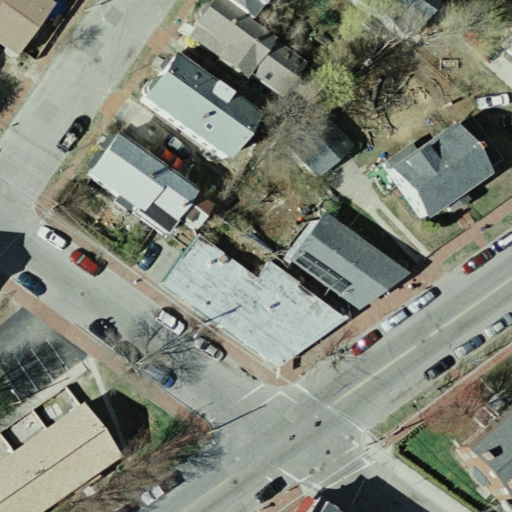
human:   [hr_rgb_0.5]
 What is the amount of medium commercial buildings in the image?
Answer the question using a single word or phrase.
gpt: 0

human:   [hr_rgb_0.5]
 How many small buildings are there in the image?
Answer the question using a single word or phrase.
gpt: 0

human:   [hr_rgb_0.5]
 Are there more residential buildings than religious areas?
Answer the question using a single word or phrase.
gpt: yes

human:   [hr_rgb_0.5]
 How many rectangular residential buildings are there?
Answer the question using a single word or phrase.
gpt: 0

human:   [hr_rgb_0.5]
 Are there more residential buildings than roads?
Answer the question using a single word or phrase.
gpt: no

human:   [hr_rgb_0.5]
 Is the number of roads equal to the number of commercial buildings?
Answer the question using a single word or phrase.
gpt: no

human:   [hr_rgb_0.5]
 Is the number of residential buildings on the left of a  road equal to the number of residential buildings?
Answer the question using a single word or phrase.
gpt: yes

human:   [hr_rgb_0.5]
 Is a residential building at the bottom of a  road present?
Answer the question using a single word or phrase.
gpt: yes

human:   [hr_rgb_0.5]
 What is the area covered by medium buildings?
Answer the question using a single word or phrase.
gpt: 0m2

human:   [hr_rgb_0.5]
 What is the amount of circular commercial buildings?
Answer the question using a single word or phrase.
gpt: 0

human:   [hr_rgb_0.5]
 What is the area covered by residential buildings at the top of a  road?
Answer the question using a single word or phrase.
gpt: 0m2

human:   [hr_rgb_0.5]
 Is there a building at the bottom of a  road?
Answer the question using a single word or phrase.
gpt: yes

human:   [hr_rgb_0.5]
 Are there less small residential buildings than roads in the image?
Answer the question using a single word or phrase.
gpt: yes

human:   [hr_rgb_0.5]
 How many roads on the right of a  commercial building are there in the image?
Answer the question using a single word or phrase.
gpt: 0

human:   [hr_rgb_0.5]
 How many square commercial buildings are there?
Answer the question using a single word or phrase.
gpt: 0

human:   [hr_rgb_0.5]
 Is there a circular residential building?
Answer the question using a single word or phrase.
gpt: no

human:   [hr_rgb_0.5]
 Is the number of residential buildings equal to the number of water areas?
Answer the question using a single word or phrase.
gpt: no

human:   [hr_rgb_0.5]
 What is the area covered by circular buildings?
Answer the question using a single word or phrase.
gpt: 0m2

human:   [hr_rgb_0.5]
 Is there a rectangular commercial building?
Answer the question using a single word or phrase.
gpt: no

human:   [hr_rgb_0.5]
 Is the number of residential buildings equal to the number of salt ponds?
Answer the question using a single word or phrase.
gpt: no

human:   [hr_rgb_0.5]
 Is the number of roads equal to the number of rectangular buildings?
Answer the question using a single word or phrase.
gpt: no

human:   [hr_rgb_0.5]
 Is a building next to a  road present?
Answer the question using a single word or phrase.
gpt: yes

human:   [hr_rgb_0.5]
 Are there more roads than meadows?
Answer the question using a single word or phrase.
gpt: yes

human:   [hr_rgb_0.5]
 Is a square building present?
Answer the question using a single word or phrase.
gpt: no

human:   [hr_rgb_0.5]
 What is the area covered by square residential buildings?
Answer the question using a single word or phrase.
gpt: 0m2

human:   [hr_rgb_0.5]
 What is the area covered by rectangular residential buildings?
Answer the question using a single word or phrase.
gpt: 0m2

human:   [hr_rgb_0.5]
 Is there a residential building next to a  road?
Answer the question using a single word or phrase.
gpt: yes

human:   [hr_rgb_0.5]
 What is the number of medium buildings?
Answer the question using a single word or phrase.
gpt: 0

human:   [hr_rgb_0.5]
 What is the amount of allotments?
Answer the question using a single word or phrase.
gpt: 0

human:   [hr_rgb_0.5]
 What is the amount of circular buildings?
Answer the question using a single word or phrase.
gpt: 0

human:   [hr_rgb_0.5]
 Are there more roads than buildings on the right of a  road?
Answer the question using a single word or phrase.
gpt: yes

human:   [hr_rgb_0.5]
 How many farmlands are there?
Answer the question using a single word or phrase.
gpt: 0

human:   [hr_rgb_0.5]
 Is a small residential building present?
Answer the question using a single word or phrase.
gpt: no

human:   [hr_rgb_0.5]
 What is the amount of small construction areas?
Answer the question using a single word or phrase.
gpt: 0

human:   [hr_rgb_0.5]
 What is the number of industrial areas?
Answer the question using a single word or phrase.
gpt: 0

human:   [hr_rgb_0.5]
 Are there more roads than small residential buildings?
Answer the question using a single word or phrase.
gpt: yes